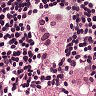
Metastatic tissue present: yes